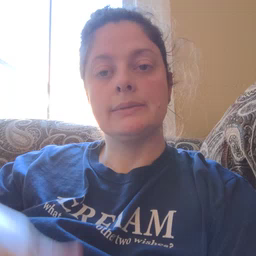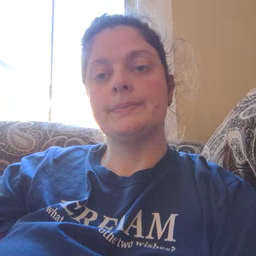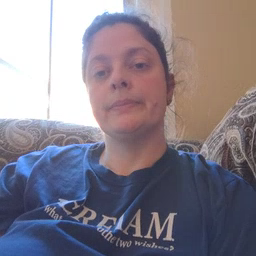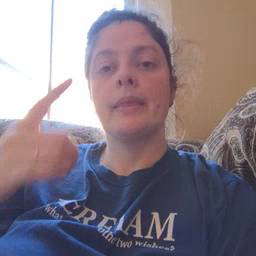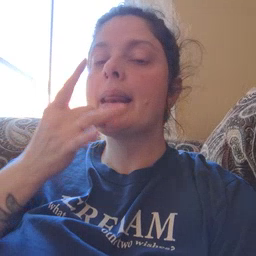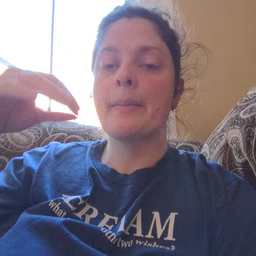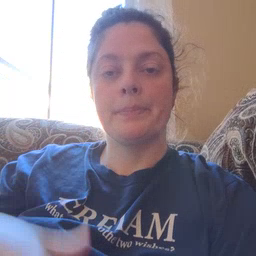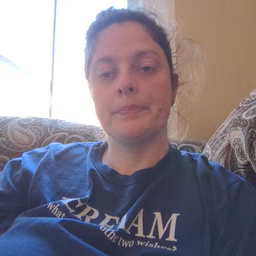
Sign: lamp